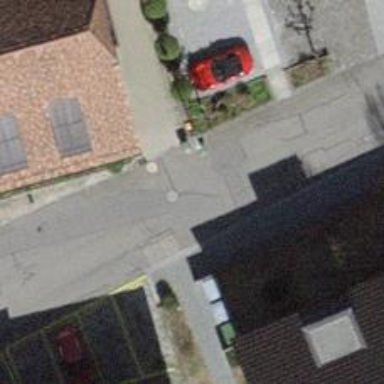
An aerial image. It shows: Paved path.